Interaction volume radius: 5 \u00c5
Interaction volume height: 15 \u00c5
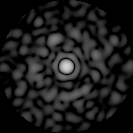
Disorder parameter: 0.848